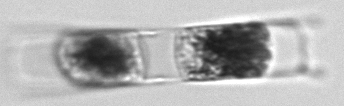
Label: Hemiaulus